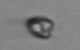
Label: Pyramimonas